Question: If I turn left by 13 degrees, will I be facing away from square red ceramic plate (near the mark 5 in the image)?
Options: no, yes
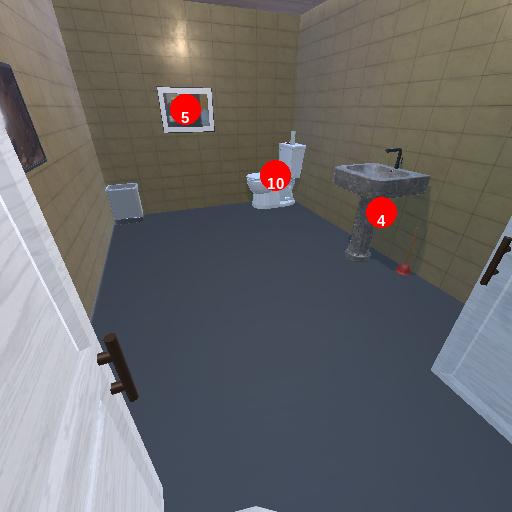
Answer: no